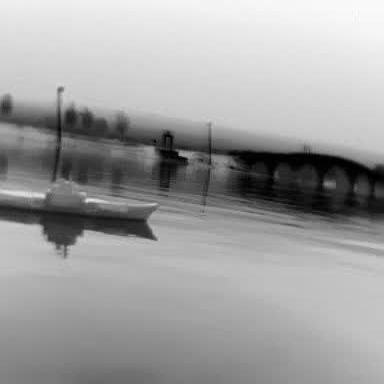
There is a warship in the infrared image.